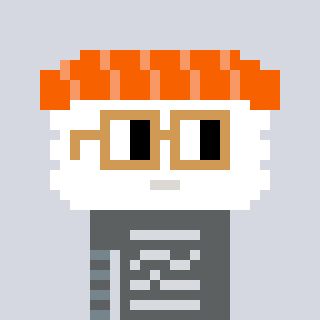
a pixel art character with square brown glasses, a nigiri-shaped head and a teal-colored body on a cool background